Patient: sex M, age 61
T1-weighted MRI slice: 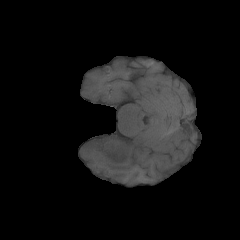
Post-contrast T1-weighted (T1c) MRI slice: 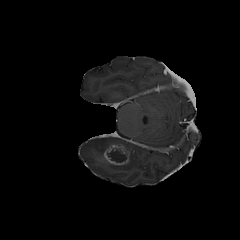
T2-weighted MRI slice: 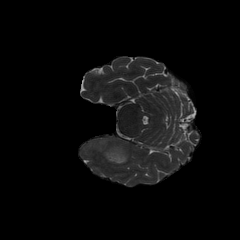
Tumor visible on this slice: yes
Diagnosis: Glioblastoma, IDH-wildtype
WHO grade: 4